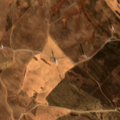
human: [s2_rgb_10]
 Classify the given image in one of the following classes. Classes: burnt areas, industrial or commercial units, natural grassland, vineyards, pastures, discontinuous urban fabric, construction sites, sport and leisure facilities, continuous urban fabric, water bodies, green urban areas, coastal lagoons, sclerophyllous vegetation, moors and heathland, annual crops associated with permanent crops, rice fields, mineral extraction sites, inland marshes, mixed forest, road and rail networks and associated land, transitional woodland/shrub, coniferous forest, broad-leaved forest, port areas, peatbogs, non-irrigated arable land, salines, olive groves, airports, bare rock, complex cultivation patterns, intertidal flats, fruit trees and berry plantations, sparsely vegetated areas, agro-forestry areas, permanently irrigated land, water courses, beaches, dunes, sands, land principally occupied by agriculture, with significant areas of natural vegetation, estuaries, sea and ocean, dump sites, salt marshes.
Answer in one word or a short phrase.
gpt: non-irrigated arable land, land principally occupied by agriculture, with significant areas of natural vegetation, sclerophyllous vegetation, transitional woodland/shrub